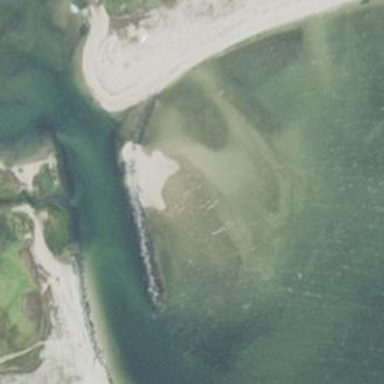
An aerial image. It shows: Breakwater structure.